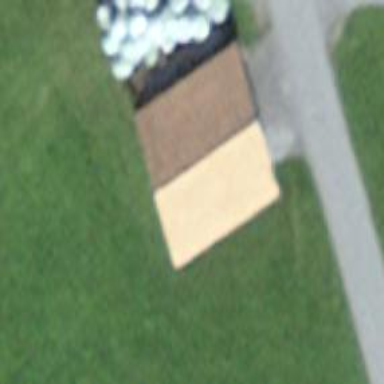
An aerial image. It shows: Shed.